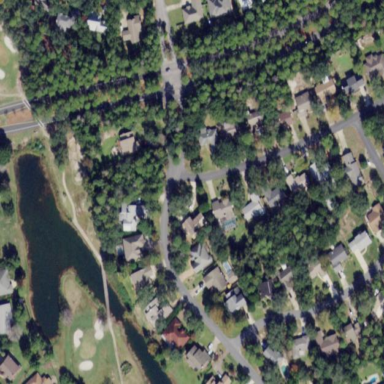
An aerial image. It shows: Single-family residential area.